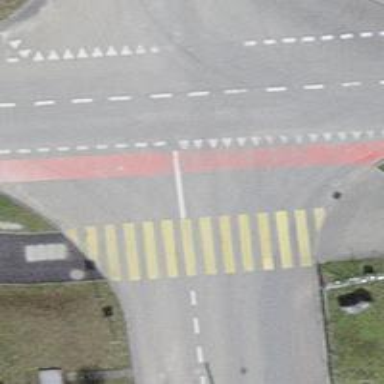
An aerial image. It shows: Road with "give way" sign.